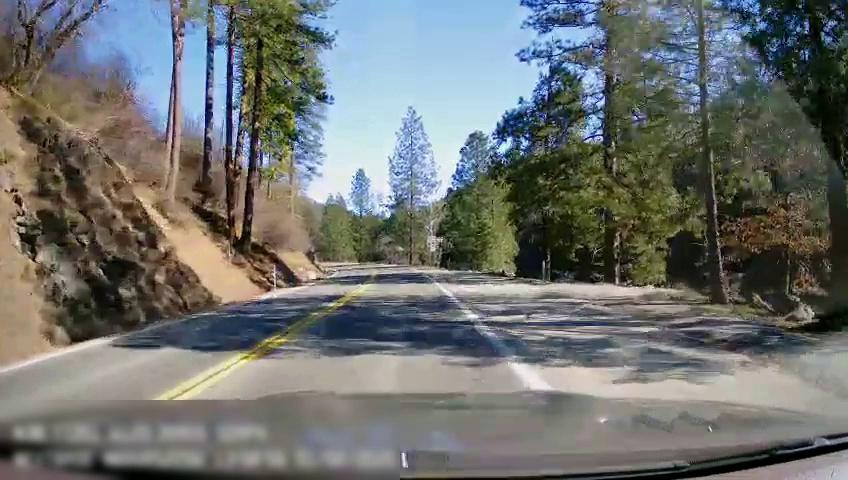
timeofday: Day
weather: Sunny
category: Drivable Space
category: Drivable Space
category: Lanes | Opposite Lane
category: Lanes | Current Lane
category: Lanes | Opposite Lane
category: Lanes | Current Lane